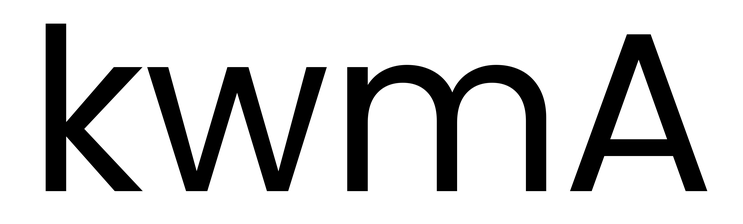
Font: Poppins-Regular